Question: Here's my problem.
ListBox A show all the items in an Observable Collection.
ListBox B shows only those items selected in ListBox A.
'''
<ListBox ItemsSource="{Binding MyView}" Name="ListBoxA">
<ListBox ItemsSource="{Binding Path=SelectedItems,
ElementName=ListBoxA}" Name="ListBoxB">
'''
When the selection is changed in ListBox A, a StoryBoard runs. The resulting UI is a cool and smooth slide in and out of ListBox B based on the user's selection.
The problem is, where my ListBox A databinds only the Name property, ListBox B databinds dozens and in some cases even hundreds of properties.
The problem continues in that databinding in WPF creates a short, 50-500 millisecond UI delay when it is rendering (specifically when it is dynamnic). The UI freezes.
This is tollerable. But my StoryBoard seems to be blocked by this DataBinding delay. As a result the UI sort of "snaps" into place and my smooth StoryBoard isn't seen.
I have resolved this by attaching to the StoryBoard.Completed event. Once the StoryBoard is complete, then I set the ItemsSource for ListBox B.
However, this is only 50% nice. The user sees the StoryBoard execute, yes. But the resulting UI of ListBox B still "snaps" into view after the animation.
It seems to me that the correct resolution is to somehow indicate to the controls rendered inside ListBox B to wait, or delay the actual databinding. This would allow the UI to be rendered and participate in the StoryBoard - but the data to "fill in" later (hopefully also delaying the delay caused by the DataBinding).
Has anyone had a similar problem?
Here's the XAML that demonstrates the problem exactly (because StackOverflow limits the size of a question, you will need to add additional TextBoxes to really see the delay significantly):
'''
<Page
xmlns="http://schemas.microsoft.com/winfx/2006/xaml/presentation"
xmlns:sys="clr-namespace:System;assembly=mscorlib"
xmlns:x="http://schemas.microsoft.com/winfx/2006/xaml">
<Page.Resources>
<x:Array Type="{x:Type sys:String}" x:Key="MyData">
<sys:String>One</sys:String>
<sys:String>Two</sys:String>
<sys:String>Three</sys:String>
<sys:String>Four</sys:String>
<sys:String>Five</sys:String>
<sys:String>Six</sys:String>
</x:Array>
<Storyboard x:Key="MyGrowStoryboard">
<ParallelTimeline>
<DoubleAnimation To="1" DecelerationRatio="0.5"
Duration="00:00:00.500"
Storyboard.TargetName="MyTransform"
Storyboard.TargetProperty="ScaleX" />
<DoubleAnimation To="1" DecelerationRatio="0.5"
Duration="00:00:00.500"
Storyboard.TargetName="MyTransform"
Storyboard.TargetProperty="ScaleY" />
</ParallelTimeline>
</Storyboard>
<Storyboard x:Key="MyShrinkStoryboard">
<ParallelTimeline>
<DoubleAnimation To=".1" DecelerationRatio="0.5"
Duration="00:00:00.500"
Storyboard.TargetName="MyTransform"
Storyboard.TargetProperty="ScaleX" />
<DoubleAnimation To=".1" DecelerationRatio="0.5"
Duration="00:00:00.500"
Storyboard.TargetName="MyTransform"
Storyboard.TargetProperty="ScaleY" />
</ParallelTimeline>
</Storyboard>
</Page.Resources>
<StackPanel>
<ListBox ItemsSource="{Binding Source={StaticResource MyData}}"
Name="ListBoxA">
<ListBox.ItemsPanel>
<ItemsPanelTemplate>
<StackPanel Orientation="Vertical" />
</ItemsPanelTemplate>
</ListBox.ItemsPanel>
<ListBox.ItemTemplate>
<DataTemplate>
<DataTemplate.Triggers>
<!-- grow -->
<MultiDataTrigger>
<MultiDataTrigger.Conditions>
<Condition Value="True"
Binding="{Binding Path=IsSelected,
RelativeSource={RelativeSource
Mode=FindAncestor,
AncestorType={x:Type ListBoxItem}}}" />
</MultiDataTrigger.Conditions>
<MultiDataTrigger.EnterActions>
<BeginStoryboard
Storyboard="{StaticResource MyGrowStoryboard}" />
</MultiDataTrigger.EnterActions>
<MultiDataTrigger.ExitActions>
<BeginStoryboard
Storyboard="{StaticResource MyShrinkStoryboard}" />
</MultiDataTrigger.ExitActions>
</MultiDataTrigger>
<!-- shrink -->
<MultiDataTrigger>
<MultiDataTrigger.Conditions>
<Condition Value="False"
Binding="{Binding Path=IsSelected,
RelativeSource={RelativeSource
Mode=FindAncestor,
AncestorType={x:Type ListBoxItem}}}" />
<Condition Value="1"
Binding="{Binding Path=SelectedItems.Count,
RelativeSource={RelativeSource
Mode=FindAncestor,
AncestorType={x:Type ListBox}}}" />
</MultiDataTrigger.Conditions>
<MultiDataTrigger.EnterActions>
<BeginStoryboard
Storyboard="{StaticResource MyShrinkStoryboard}" />
</MultiDataTrigger.EnterActions>
<MultiDataTrigger.ExitActions>
<BeginStoryboard
Storyboard="{StaticResource MyGrowStoryboard}" />
</MultiDataTrigger.ExitActions>
</MultiDataTrigger>
</DataTemplate.Triggers>
<TextBlock Text="{Binding .}">
<TextBlock.LayoutTransform>
<ScaleTransform ScaleX="1" ScaleY="1"
x:Name="MyTransform"/>
</TextBlock.LayoutTransform>
</TextBlock>
</DataTemplate>
</ListBox.ItemTemplate>
</ListBox>
<ListBox ItemsSource="{Binding Path=SelectedItems,
ElementName=ListBoxA}" Name="ListBoxB">
<ListBox.ItemTemplate>
<DataTemplate>
<UniformGrid Columns="10">
<!-- repeat this part MANY times (like 3000) ! -->
<TextBox Text="{Binding .}" />
<TextBox Text="{Binding .}" />
<TextBox Text="{Binding .}" />
<TextBox Text="{Binding .}" />
<TextBox Text="{Binding .}" />
</UniformGrid>
</DataTemplate>
</ListBox.ItemTemplate>
</ListBox>
</StackPanel>
</Page>
'''
Looks like this:

Thanks!
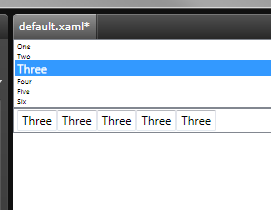
Answer: There is no way to handle this except to minimize the number of visible elements in the resulting control. Of course, you can also buy a bigger PC but that's only kidding.